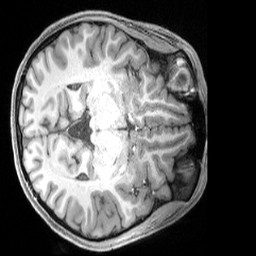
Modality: T1w
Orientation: axial
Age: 20
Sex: female
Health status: healthy
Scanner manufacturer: siemens
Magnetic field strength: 3 T
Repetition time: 2.4 s
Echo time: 0.00222 s